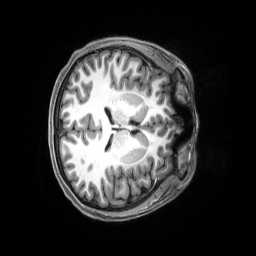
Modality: T1w
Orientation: axial
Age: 20
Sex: female
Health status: healthy
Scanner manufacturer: siemens
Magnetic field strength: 3 T
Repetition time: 2.5 s
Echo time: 0.00222 s